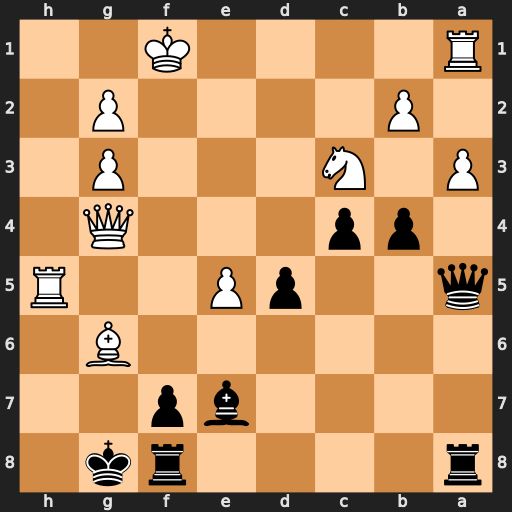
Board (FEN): r4rk1/4bp2/6B1/q2pP2R/1pp3Q1/P1N3P1/1P4P1/R4K2
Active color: b
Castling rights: -
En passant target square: -
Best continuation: fxg6+ Ke2 Rf2+ Kxf2 Qb6+ Ke2 bxc3